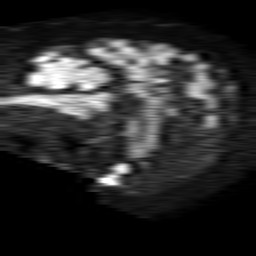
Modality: TRACE
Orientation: sagittal
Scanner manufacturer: philips
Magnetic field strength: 1.5 T
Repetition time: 4.6 s
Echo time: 0.08631 s